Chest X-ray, PA view. Patient: 69 years old, sex M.
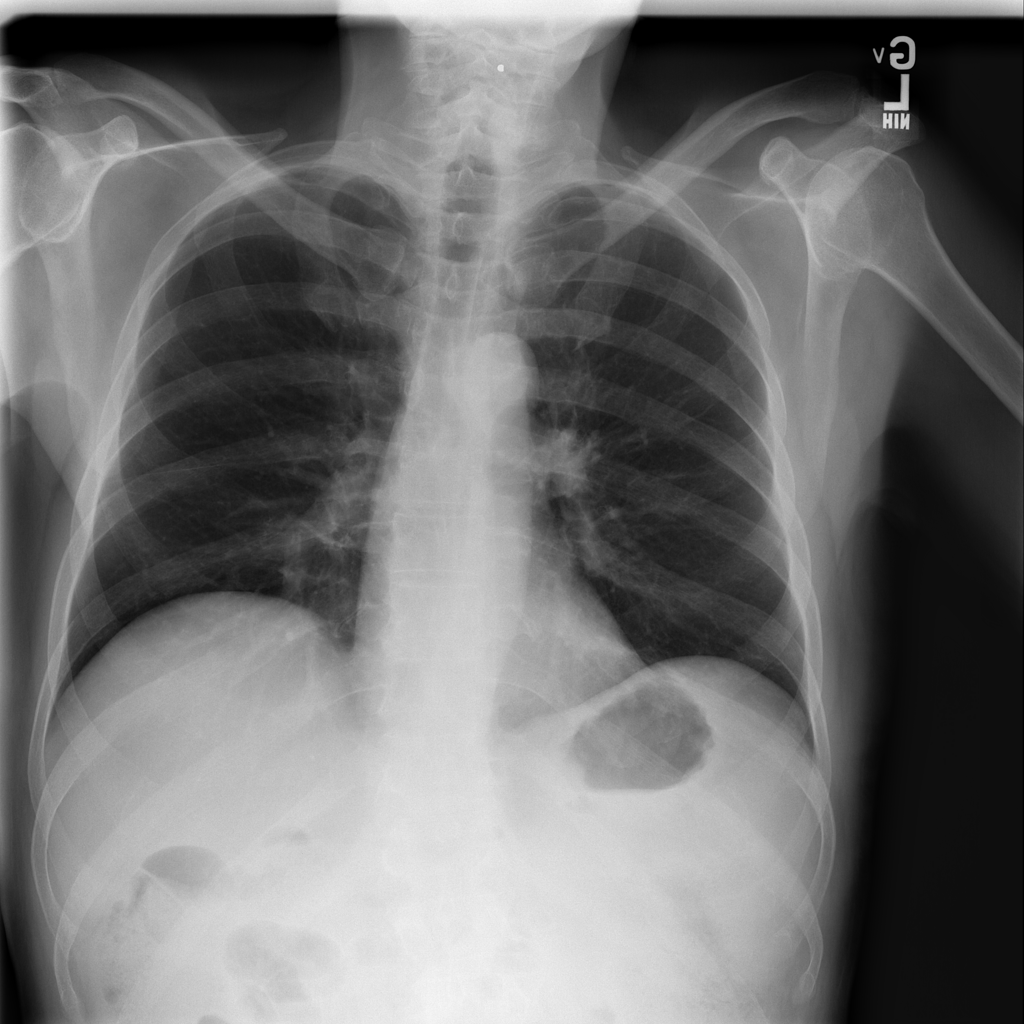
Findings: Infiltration